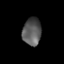
Tissue: lung
Cell type: Epithelial cells
Senescence score: 0.1569
Nuclear area (px): 506
Mean DAPI intensity: 88.285